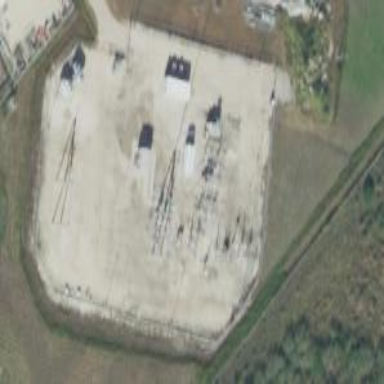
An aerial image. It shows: Industrial power substation surrounded by fence.